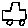
Label: car